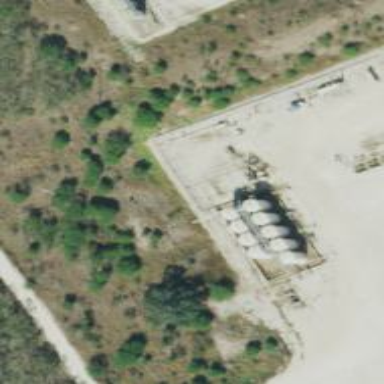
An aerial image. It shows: Storage tank that is man-made.